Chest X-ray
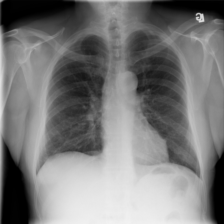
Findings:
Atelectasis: negative
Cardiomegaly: negative
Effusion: negative
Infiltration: positive
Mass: negative
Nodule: negative
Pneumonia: negative
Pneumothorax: negative
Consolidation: negative
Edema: negative
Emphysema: negative
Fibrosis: negative
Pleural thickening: negative
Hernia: negative